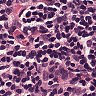
Metastatic tissue present: no